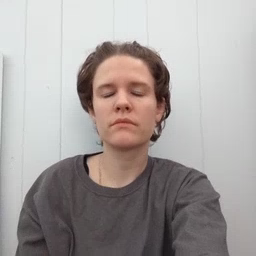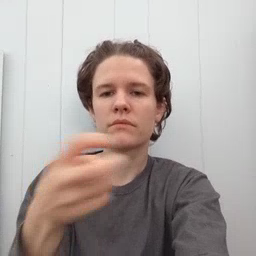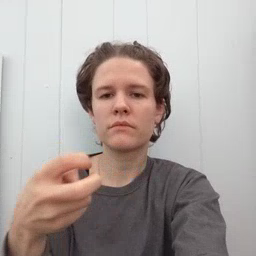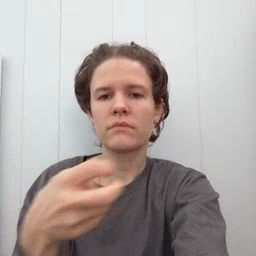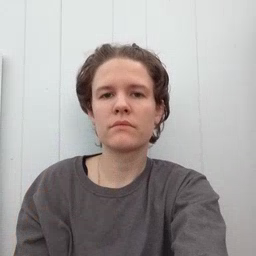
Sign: puzzle